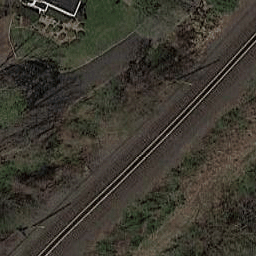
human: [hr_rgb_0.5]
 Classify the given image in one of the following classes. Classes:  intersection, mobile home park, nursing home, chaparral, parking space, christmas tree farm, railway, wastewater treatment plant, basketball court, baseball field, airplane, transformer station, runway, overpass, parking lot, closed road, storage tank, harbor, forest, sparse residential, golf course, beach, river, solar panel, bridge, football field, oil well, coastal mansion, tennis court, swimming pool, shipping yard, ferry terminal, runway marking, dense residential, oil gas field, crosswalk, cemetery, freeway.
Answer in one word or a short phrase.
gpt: railway